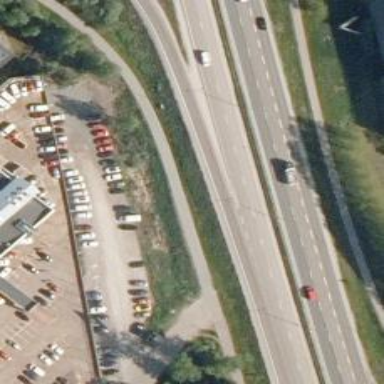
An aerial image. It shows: Asphalt trunk highway.